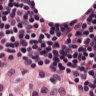
Metastatic tissue present: no